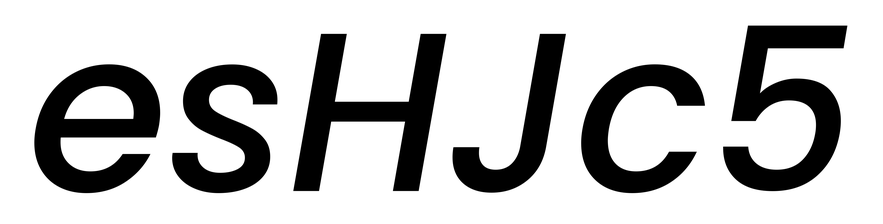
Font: Poppins-MediumItalic